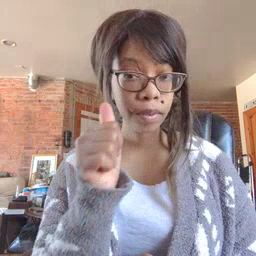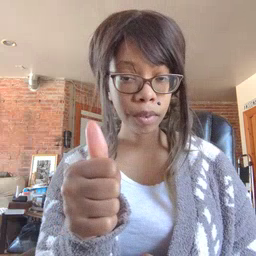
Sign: yourself